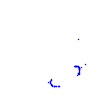
Particle: proton